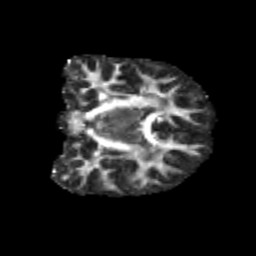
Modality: FA
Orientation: coronal
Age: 11
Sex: male
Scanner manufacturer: siemens
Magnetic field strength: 3 T
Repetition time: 3.8 s
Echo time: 0.07 s